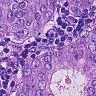
Metastatic tissue present: yes